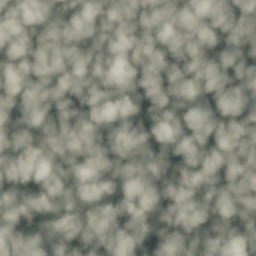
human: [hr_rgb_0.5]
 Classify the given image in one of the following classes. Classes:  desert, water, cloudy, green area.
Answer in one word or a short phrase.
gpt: cloudy